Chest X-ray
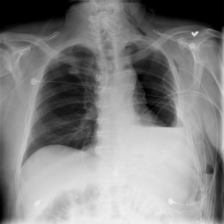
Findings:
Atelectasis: negative
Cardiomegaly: negative
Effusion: negative
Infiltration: negative
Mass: negative
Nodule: negative
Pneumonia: negative
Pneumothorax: negative
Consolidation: negative
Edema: negative
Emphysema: negative
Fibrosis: negative
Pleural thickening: negative
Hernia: negative